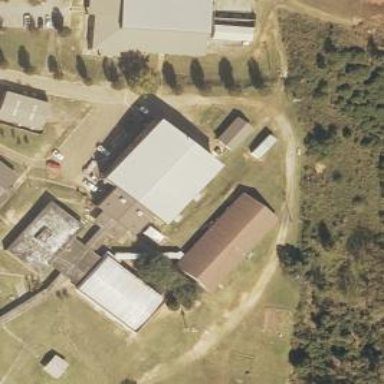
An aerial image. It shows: School building.